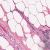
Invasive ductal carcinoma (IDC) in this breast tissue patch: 0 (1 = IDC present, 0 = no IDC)